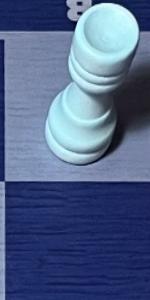
Label: Empty